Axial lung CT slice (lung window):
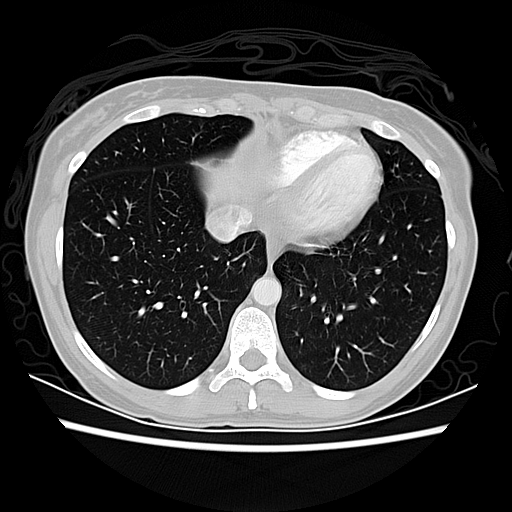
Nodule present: no